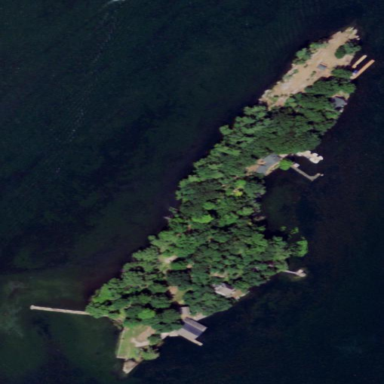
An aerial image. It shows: Islet.